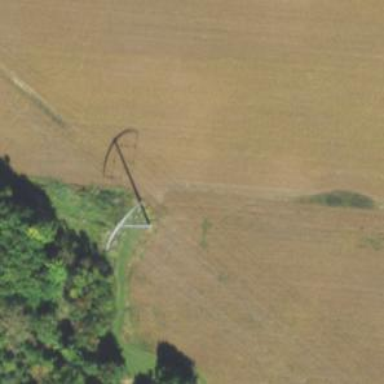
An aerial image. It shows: H-frame power tower with distinctive design.